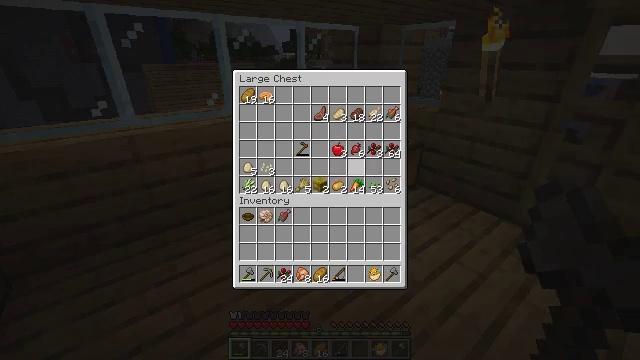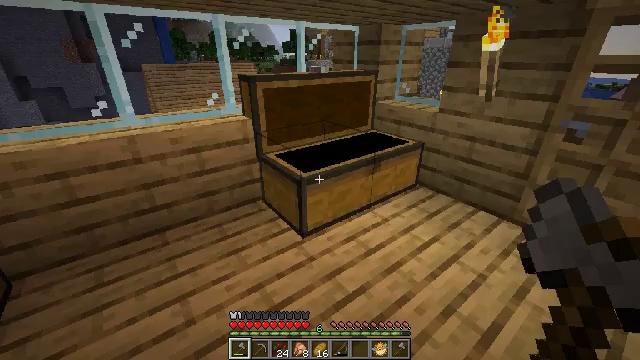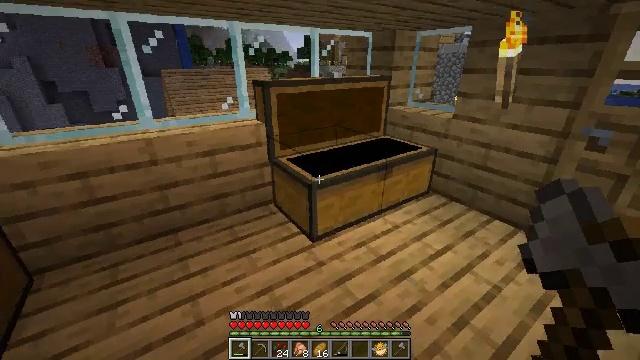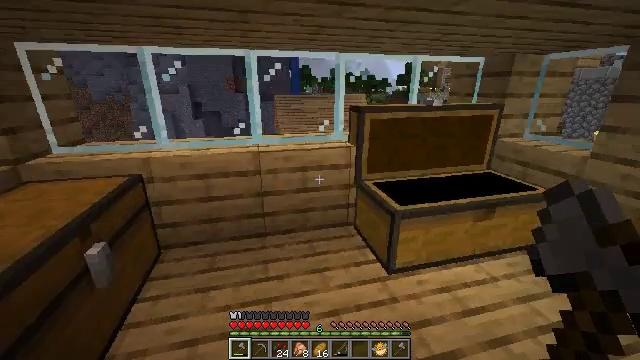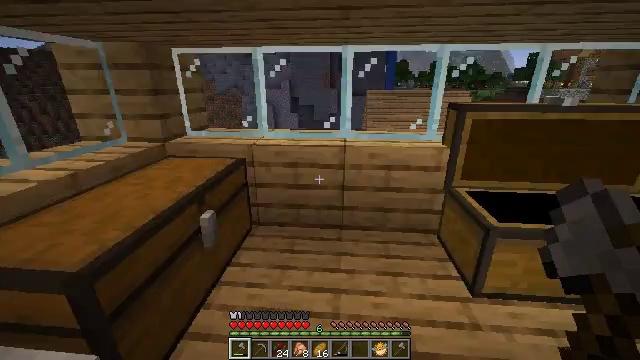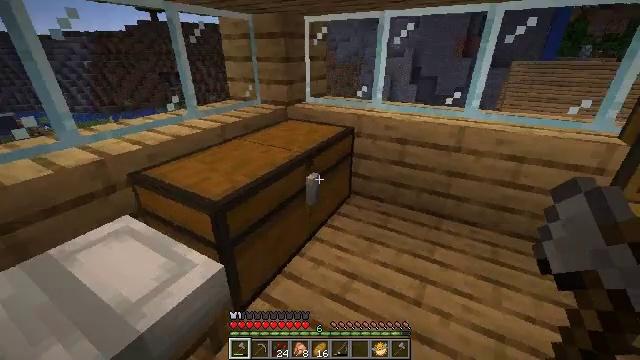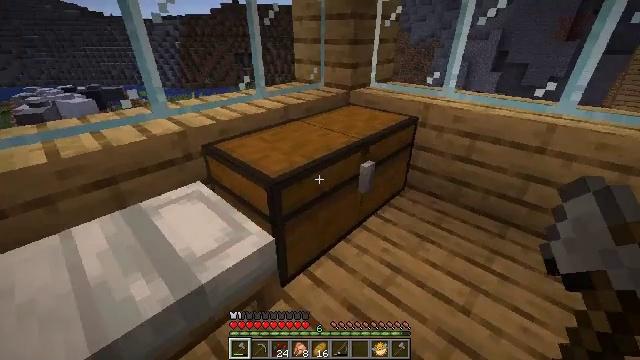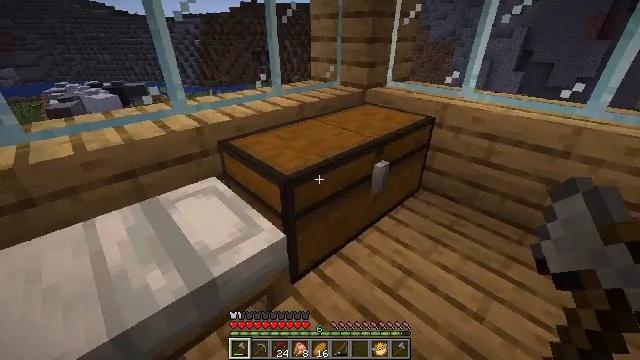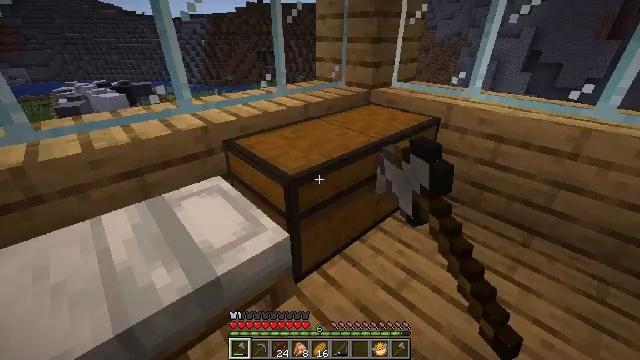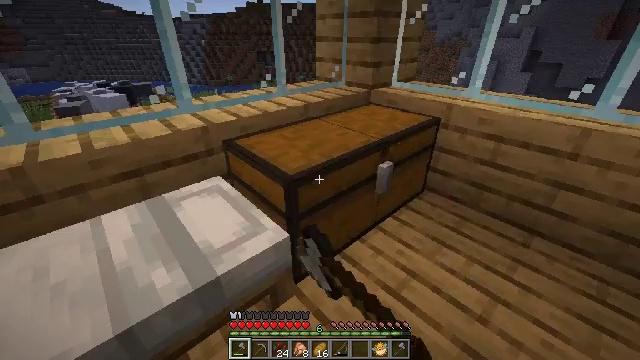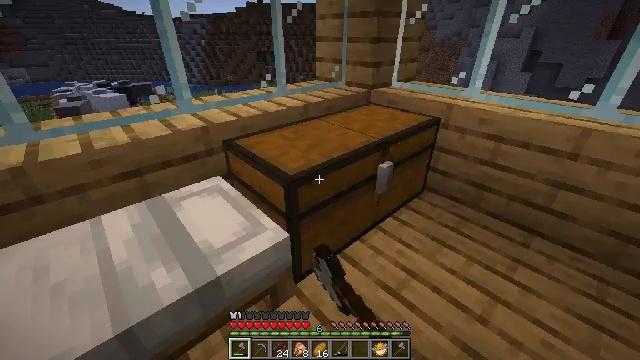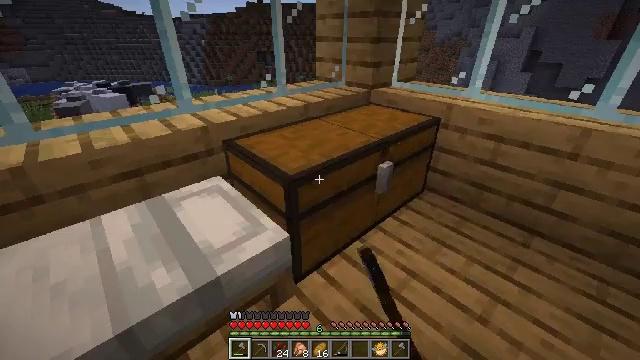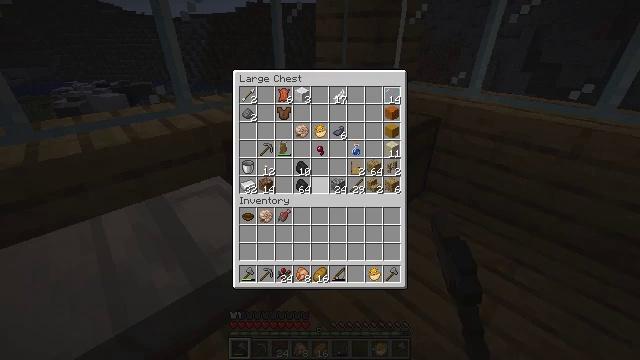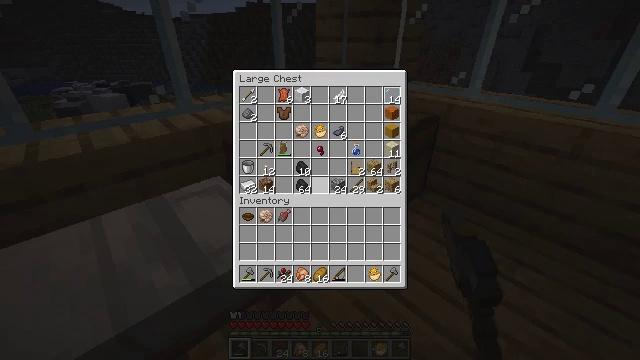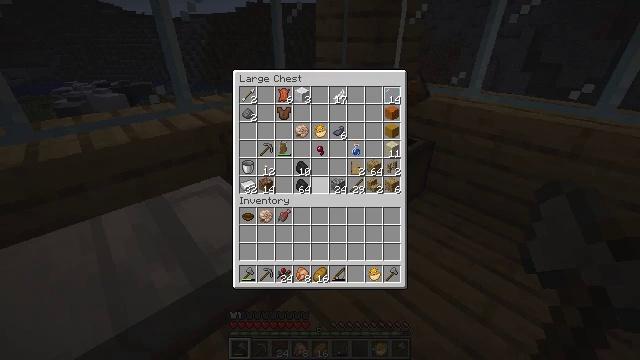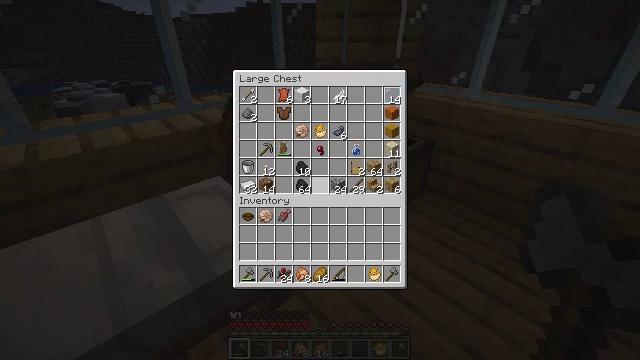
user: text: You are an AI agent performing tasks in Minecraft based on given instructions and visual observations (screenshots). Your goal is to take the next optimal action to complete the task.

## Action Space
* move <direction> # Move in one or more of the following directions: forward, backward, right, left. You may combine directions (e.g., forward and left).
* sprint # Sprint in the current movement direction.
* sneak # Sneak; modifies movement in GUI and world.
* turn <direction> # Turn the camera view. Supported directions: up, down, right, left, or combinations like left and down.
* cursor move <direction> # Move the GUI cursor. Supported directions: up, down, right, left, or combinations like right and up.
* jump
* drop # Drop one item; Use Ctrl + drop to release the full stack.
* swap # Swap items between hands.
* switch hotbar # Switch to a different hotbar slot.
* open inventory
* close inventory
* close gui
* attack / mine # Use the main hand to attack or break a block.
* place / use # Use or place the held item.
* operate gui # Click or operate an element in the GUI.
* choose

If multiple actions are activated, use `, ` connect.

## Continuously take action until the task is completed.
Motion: motion action
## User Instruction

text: Get beetroot soup using a crafting table.
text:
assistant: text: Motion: close inventory
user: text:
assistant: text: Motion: turn left and up, close inventory
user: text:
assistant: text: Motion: turn left and up, close inventory
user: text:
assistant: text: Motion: turn left
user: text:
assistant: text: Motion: turn left and down
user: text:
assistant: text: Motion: turn left and down
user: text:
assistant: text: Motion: turn left, use / place
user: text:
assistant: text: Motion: turn left, use / place
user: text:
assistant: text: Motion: use / place
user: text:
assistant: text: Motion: use / place
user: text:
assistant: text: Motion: no_op
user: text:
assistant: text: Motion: open gui
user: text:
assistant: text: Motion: no_op
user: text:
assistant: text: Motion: no_op
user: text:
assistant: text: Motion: no_op
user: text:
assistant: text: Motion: no_op
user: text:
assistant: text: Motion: no_op
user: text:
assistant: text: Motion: no_op
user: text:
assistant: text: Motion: cursor move right and down
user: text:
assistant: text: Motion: cursor move right and down
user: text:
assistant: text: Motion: cursor move right
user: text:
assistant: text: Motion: no_op
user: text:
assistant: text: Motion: cursor move down
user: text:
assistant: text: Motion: cursor move down
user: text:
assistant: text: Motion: no_op
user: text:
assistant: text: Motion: no_op
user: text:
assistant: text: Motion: no_op
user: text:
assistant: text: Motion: no_op
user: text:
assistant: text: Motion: no_op
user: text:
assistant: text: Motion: no_op